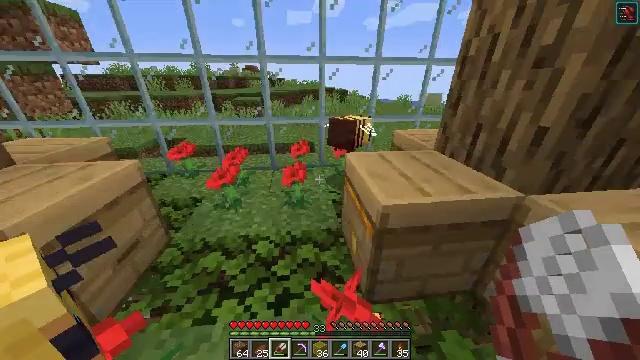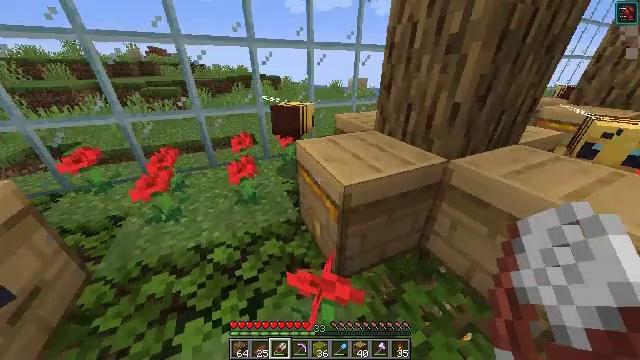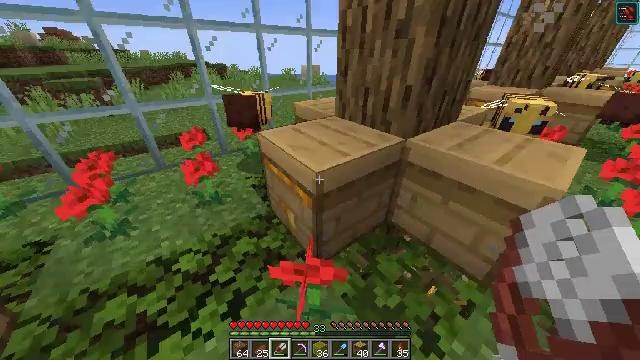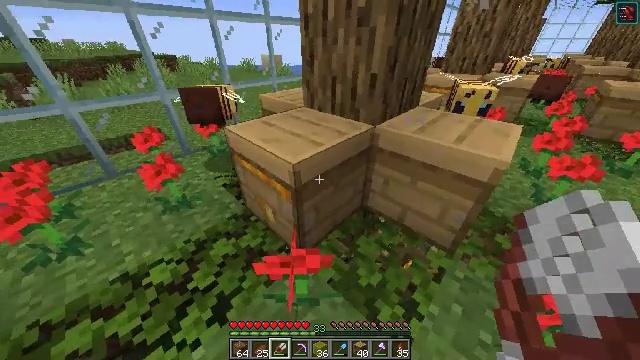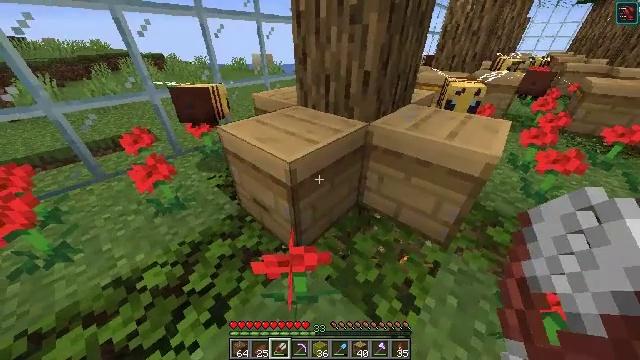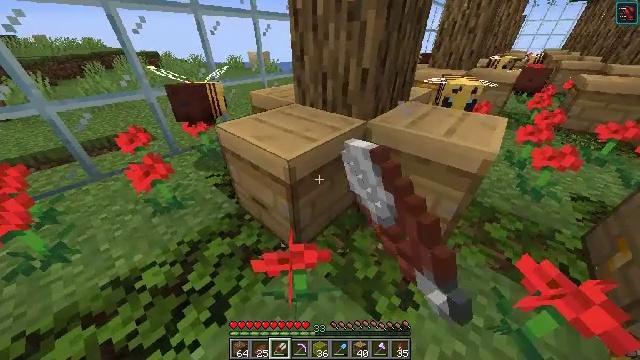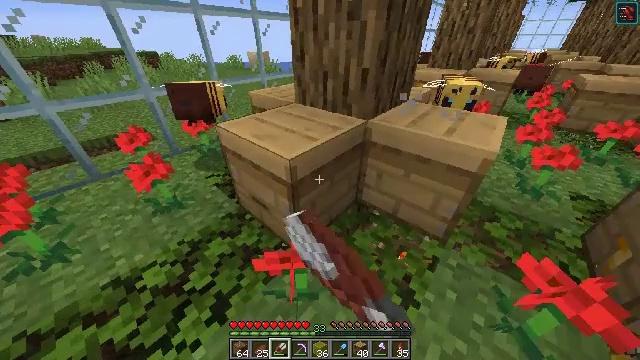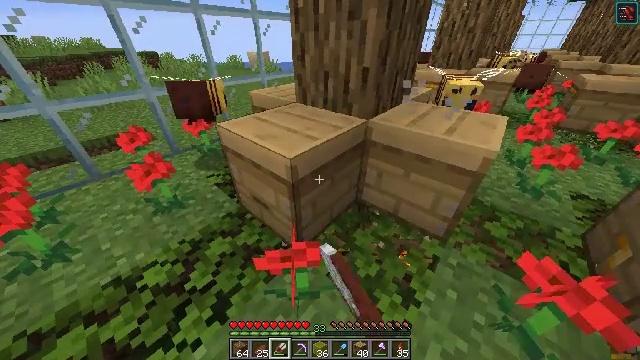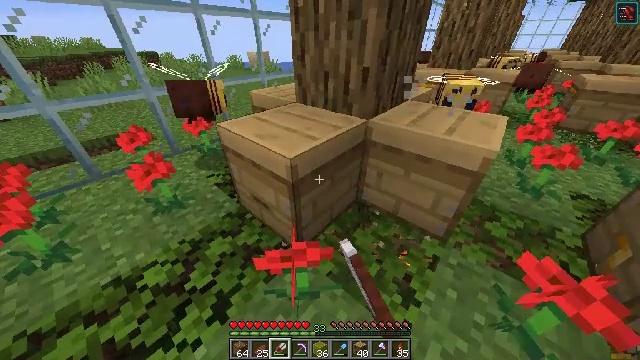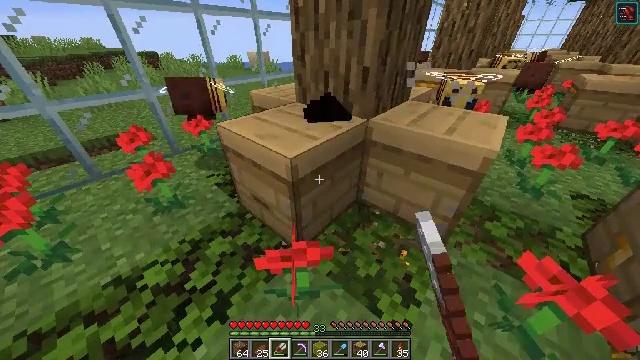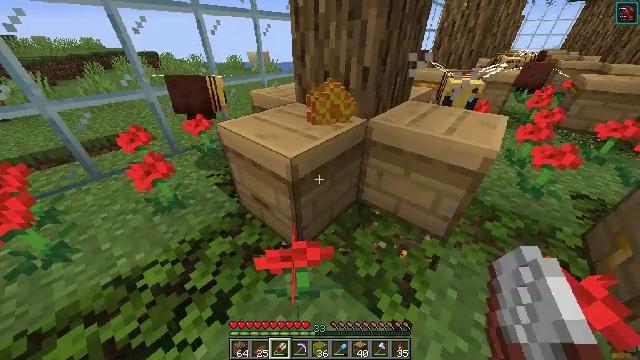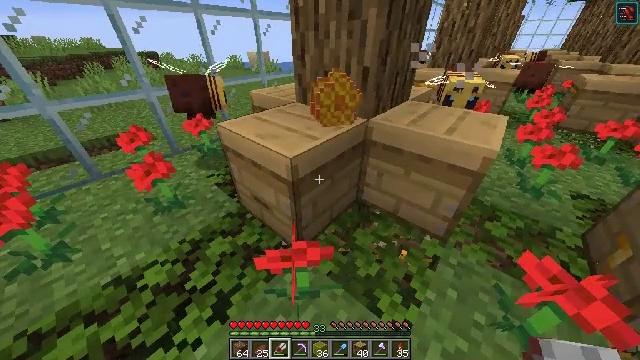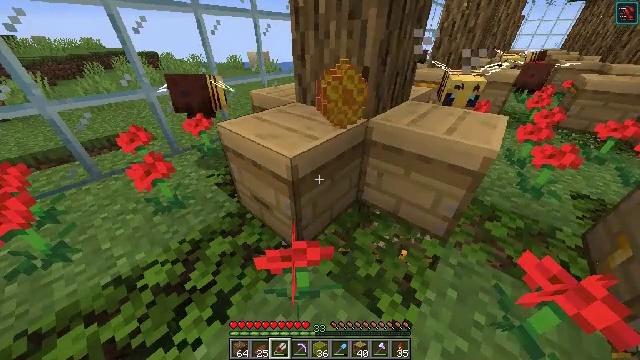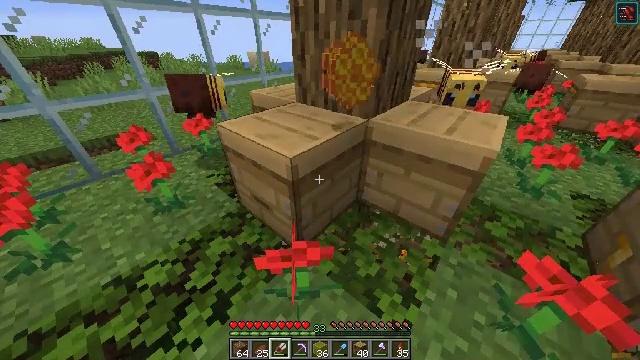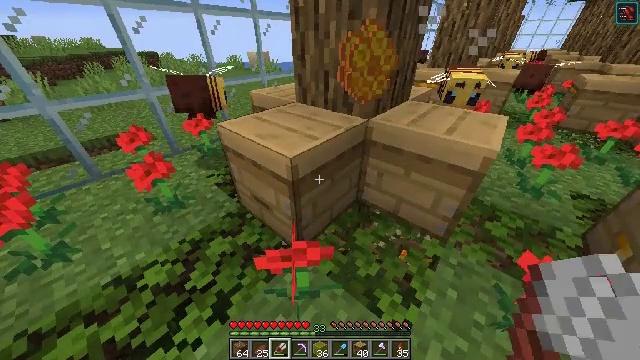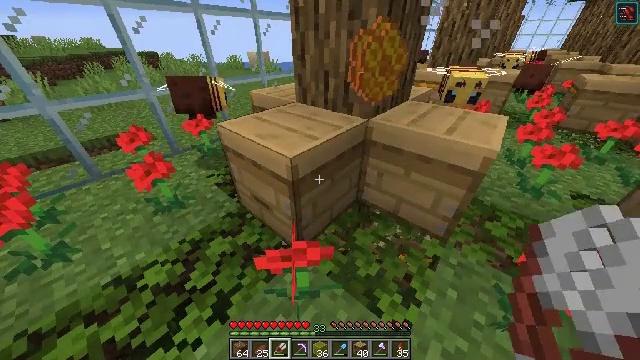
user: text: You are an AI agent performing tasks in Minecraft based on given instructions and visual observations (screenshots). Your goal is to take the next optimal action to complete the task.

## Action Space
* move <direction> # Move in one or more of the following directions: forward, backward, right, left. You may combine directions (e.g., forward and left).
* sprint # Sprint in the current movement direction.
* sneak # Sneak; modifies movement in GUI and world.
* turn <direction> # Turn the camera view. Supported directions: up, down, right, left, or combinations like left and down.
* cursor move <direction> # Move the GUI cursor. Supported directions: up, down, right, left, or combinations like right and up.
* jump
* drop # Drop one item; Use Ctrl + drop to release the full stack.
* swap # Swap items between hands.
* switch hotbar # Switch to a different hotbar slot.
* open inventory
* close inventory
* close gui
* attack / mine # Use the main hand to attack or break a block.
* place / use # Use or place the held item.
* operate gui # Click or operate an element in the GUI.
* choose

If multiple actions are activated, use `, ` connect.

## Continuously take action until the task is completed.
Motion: motion action
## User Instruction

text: Combine 4 honeycombs to form a honeycomb block.
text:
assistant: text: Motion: turn right and down, attack / mine
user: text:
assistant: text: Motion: turn right and down, attack / mine
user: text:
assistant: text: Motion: turn right and down, attack / mine
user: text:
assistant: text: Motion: turn right, attack / mine and use / place
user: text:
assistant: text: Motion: attack / mine and use / place
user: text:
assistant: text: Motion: attack / mine and use / place
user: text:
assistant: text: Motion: attack / mine
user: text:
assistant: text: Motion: attack / mine
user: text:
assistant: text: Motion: attack / mine
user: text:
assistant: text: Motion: attack / mine
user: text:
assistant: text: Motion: attack / mine
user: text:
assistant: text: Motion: attack / mine
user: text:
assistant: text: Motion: attack / mine
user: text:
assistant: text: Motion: attack / mine
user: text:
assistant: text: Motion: attack / mine
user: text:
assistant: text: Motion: turn right, attack / mine
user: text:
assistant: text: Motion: turn right and down, attack / mine
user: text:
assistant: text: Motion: turn right, attack / mine
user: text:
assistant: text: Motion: attack / mine
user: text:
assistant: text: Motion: attack / mine
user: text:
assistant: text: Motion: attack / mine
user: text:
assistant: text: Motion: attack / mine
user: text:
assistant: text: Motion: attack / mine
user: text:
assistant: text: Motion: attack / mine
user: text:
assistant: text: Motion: attack / mine
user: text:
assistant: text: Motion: move left, attack / mine
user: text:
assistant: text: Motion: move forward and move left, turn left, attack / mine
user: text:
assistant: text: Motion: move forward and move left, turn left, attack / mine
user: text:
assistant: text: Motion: move forward and move left, attack / mine
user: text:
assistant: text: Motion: move forward and move left, attack / mine